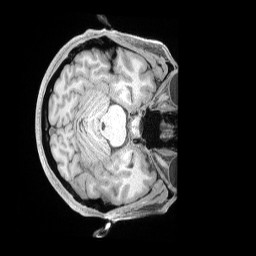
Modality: T1w
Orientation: axial
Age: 38
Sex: female
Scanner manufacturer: siemens
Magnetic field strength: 3 T
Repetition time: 2 s
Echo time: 0.00211 s